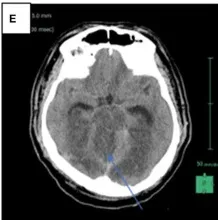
Radiological findings of patient 15 days after the violent assault. Axial head computed tomography scanned 1 day after the MRI reveals low-density areas in the brainstem, the bilateral occipital lobes, and ,the right cerebellum, as well as brain swelling.
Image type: radiology (ct)